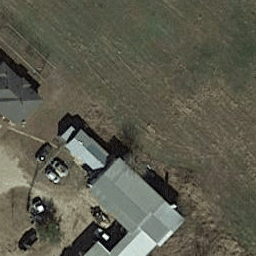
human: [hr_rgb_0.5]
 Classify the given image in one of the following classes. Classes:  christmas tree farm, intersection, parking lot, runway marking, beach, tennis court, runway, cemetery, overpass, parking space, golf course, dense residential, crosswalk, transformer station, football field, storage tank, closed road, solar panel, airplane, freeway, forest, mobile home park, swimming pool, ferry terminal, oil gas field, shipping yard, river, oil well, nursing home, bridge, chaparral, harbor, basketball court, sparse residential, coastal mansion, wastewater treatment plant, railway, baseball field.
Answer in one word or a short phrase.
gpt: sparse residential